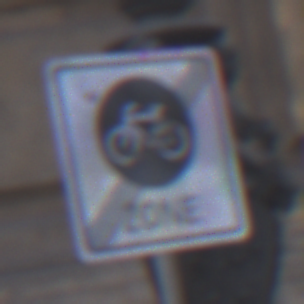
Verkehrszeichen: EndeFahrradzone
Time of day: SunriseSunset
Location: Outdoor (Urban)
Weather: PartlyCloudy
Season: NotSpecified
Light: Natural